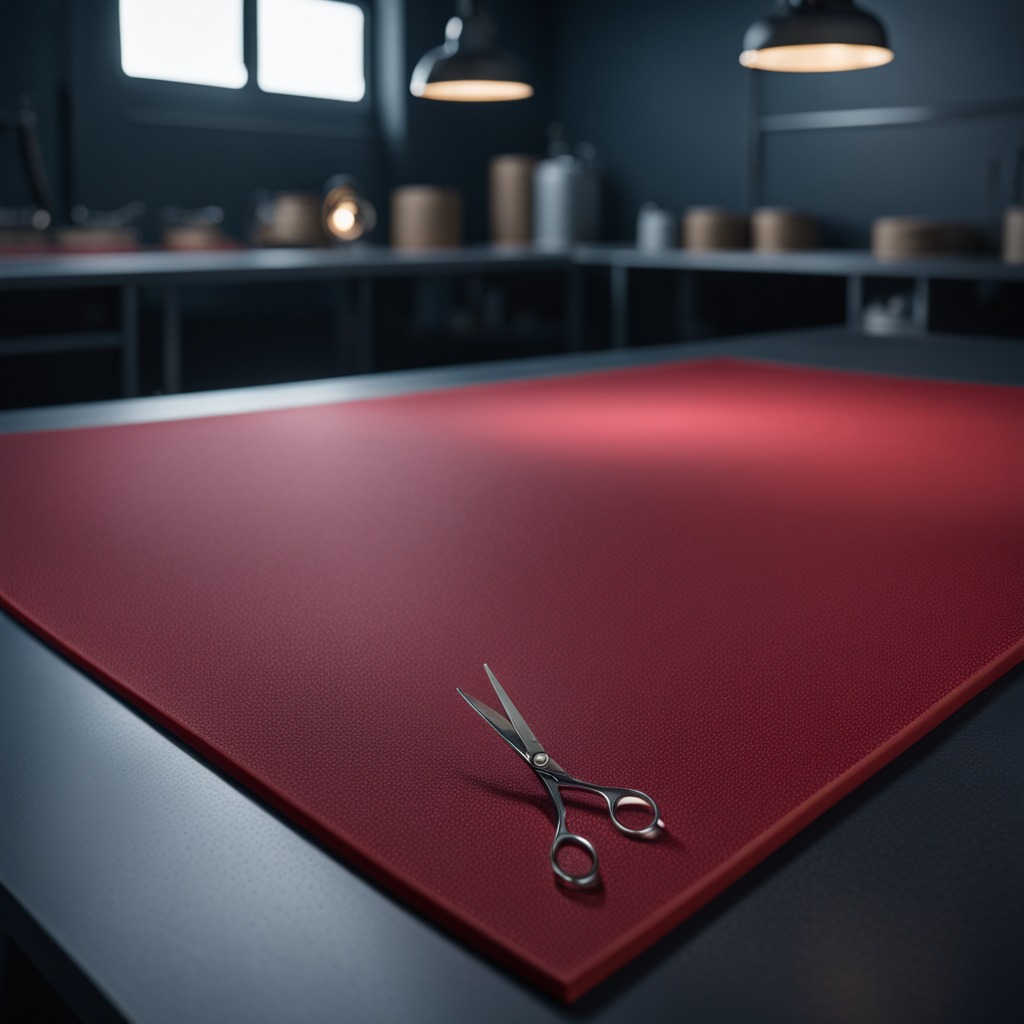
A scissor is lying on the clean granite tabletop covered with a red rubber mat inside a workshop at night dim ambient light soft shadows worn but beneath the mat.